Interaction volume radius: 5 \u00c5
Interaction volume height: 15 \u00c5
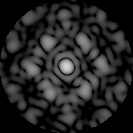
Disorder parameter: 0.5489